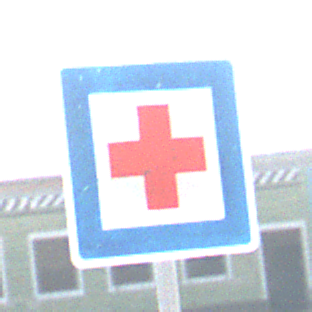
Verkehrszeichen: ErsteHilfe
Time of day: Midday
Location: Outdoor (Suburban)
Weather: PartlyCloudy
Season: NotSpecified
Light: Natural